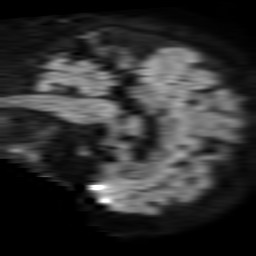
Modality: TRACE
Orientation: sagittal
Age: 62
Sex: female
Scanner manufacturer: philips
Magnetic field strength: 1.5 T
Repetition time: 3.412 s
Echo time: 0.06922 s